Interaction volume radius: 5 \u00c5
Interaction volume height: 30 \u00c5
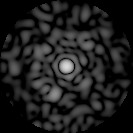
Disorder parameter: 0.8631